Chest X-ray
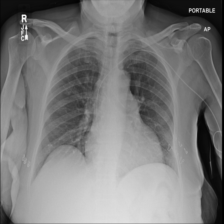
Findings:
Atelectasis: negative
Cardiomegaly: negative
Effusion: negative
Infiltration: negative
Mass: negative
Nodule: negative
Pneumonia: negative
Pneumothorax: negative
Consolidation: negative
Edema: negative
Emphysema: negative
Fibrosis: negative
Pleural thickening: negative
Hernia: negative